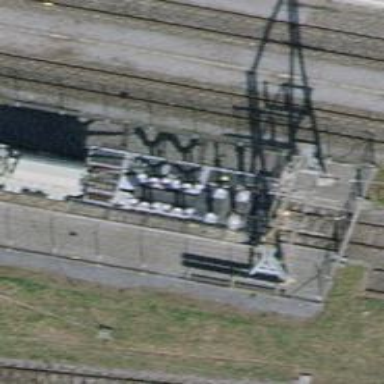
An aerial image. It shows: Terminal power point located within building.